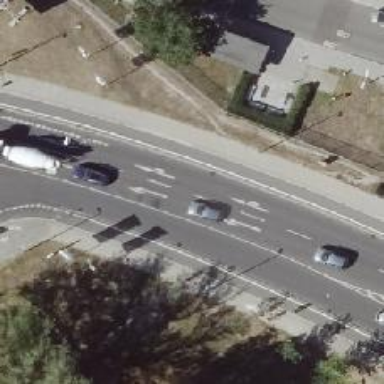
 and separate sidewalks. There is cycle track on both sides of the road."